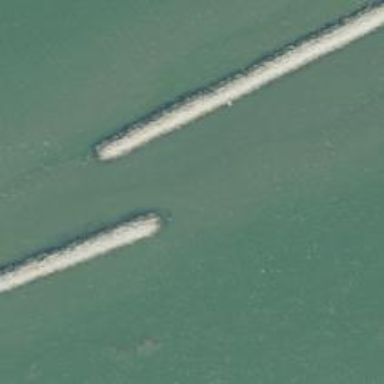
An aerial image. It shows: Breakwater structure.